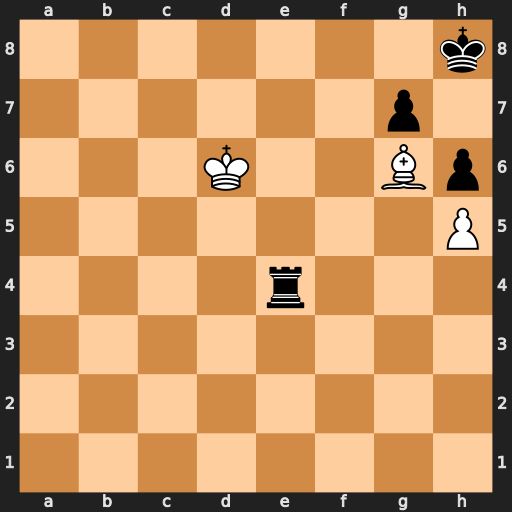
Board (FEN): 7k/6p1/3K2Bp/7P/4r3/8/8/8
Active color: w
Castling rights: -
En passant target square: -
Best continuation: Bxe4 g6 hxg6